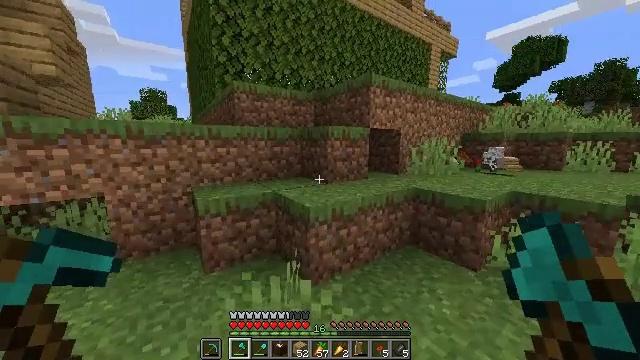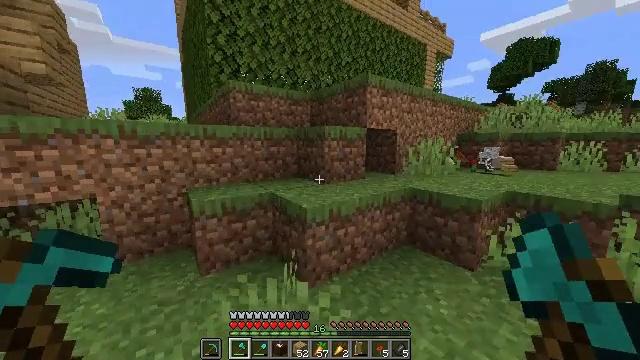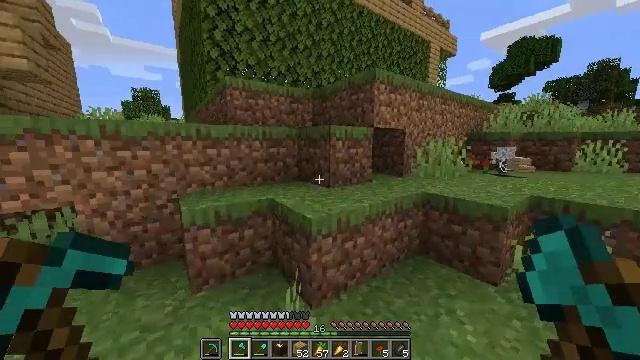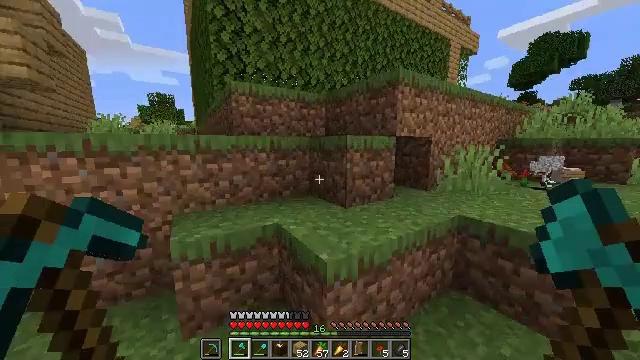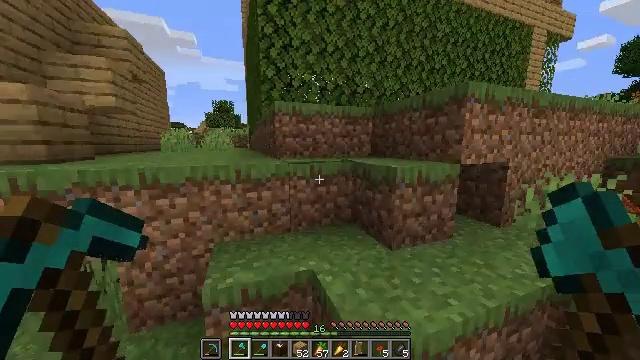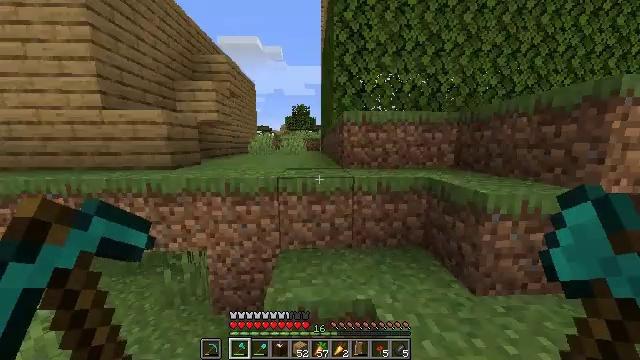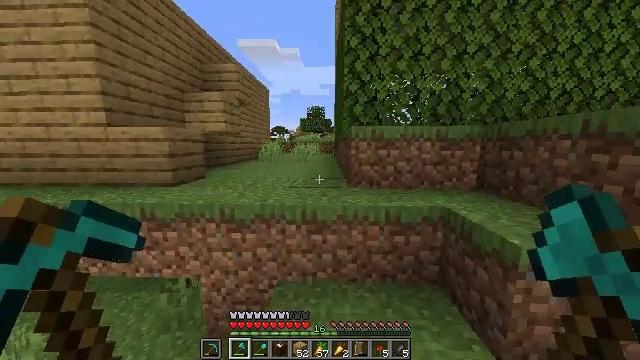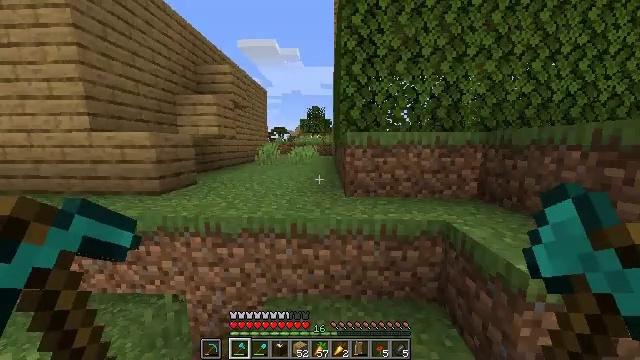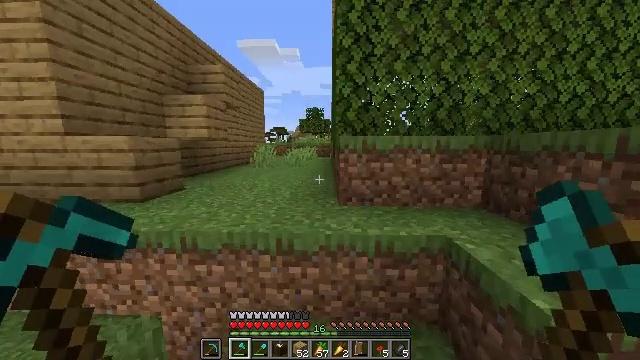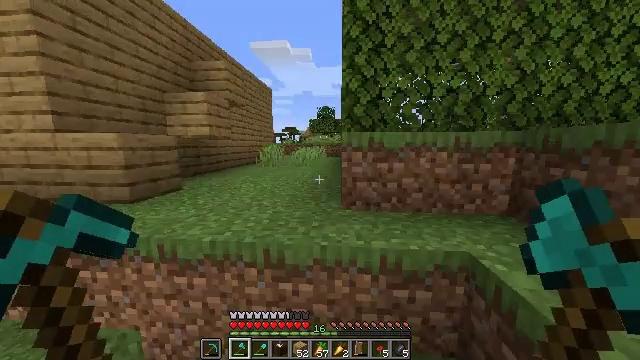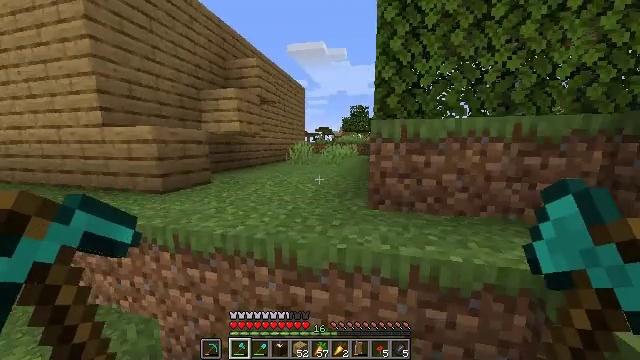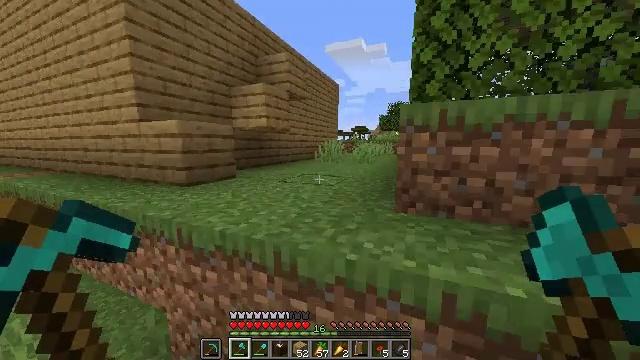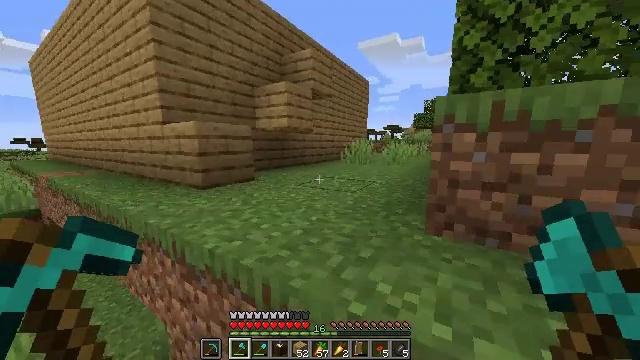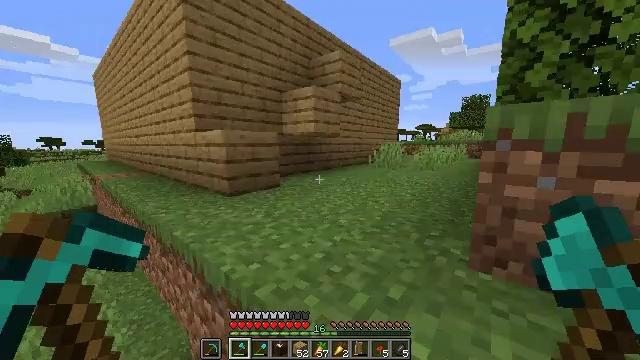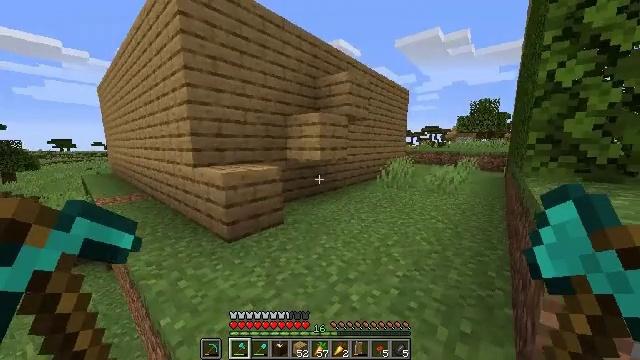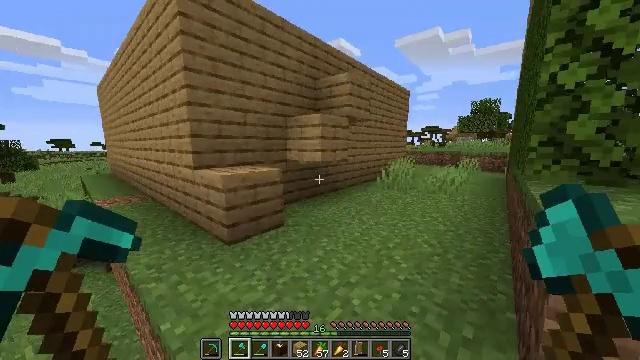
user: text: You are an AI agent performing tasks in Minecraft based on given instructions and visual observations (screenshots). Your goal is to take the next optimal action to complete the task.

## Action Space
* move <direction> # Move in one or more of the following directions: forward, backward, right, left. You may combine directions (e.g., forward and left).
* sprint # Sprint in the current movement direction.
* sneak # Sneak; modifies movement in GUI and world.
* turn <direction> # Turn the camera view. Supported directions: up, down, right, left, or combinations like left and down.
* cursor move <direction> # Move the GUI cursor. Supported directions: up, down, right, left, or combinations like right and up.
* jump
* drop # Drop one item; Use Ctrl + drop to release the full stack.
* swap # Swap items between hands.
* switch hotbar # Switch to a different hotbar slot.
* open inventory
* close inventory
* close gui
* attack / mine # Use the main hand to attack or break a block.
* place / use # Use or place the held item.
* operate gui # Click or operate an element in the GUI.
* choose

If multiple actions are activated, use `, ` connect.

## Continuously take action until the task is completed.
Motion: motion action
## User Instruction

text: Prepare the materials and craft a fletching table.
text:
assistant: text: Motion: move forward, sprint
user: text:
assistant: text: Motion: move forward, sprint
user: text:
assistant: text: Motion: move forward, sprint, turn left, jump
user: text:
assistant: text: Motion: move forward, sprint, turn left, jump
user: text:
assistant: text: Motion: move forward, sprint, turn left, jump
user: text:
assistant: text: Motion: move forward, sprint, turn left, jump
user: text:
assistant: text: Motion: move forward, sprint, jump
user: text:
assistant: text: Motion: move forward, sprint, jump
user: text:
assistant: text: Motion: move forward, sprint, turn left, jump
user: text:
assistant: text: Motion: move forward, sprint, turn left, jump
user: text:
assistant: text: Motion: move forward, sprint, turn left, jump
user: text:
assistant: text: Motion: move forward, sprint, turn left, jump
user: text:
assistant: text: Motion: move forward, sprint, turn left, jump
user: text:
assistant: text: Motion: move forward, sprint, turn left, jump
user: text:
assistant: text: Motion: move forward, sprint, jump
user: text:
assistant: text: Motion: move forward, sprint, jump
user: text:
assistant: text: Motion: move forward, sprint, jump
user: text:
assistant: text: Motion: move forward, sprint, turn right and up, jump
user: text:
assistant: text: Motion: move forward, sprint, turn right, jump
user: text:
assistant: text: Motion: move forward, sprint, turn right, jump
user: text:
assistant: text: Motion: move forward, sprint, turn right, jump
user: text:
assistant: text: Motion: move forward, sprint, turn right and down, jump
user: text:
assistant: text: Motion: move forward, sprint, turn right and down, jump
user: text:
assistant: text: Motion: move forward, sprint, turn right and down, jump
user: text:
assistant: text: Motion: move forward, sprint, turn right, jump
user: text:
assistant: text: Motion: move forward, sprint, jump
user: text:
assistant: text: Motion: move forward, sprint, jump
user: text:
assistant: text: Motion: move forward, sprint, turn right, jump
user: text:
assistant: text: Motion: move forward, sprint, turn right, jump
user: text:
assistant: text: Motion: move forward, sprint, jump